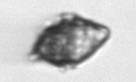
Label: Kryptoperidinium_triquetrum